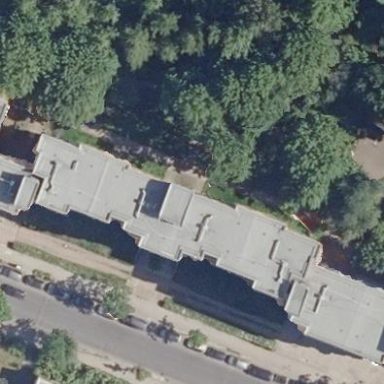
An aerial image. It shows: Flat-roofed apartment building.